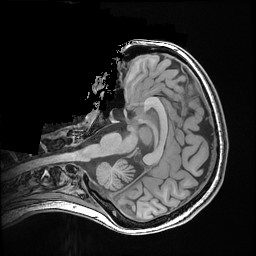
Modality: T1w
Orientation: axial
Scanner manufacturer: ge
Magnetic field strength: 3 T
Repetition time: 0.009184 s
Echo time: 0.00368 s